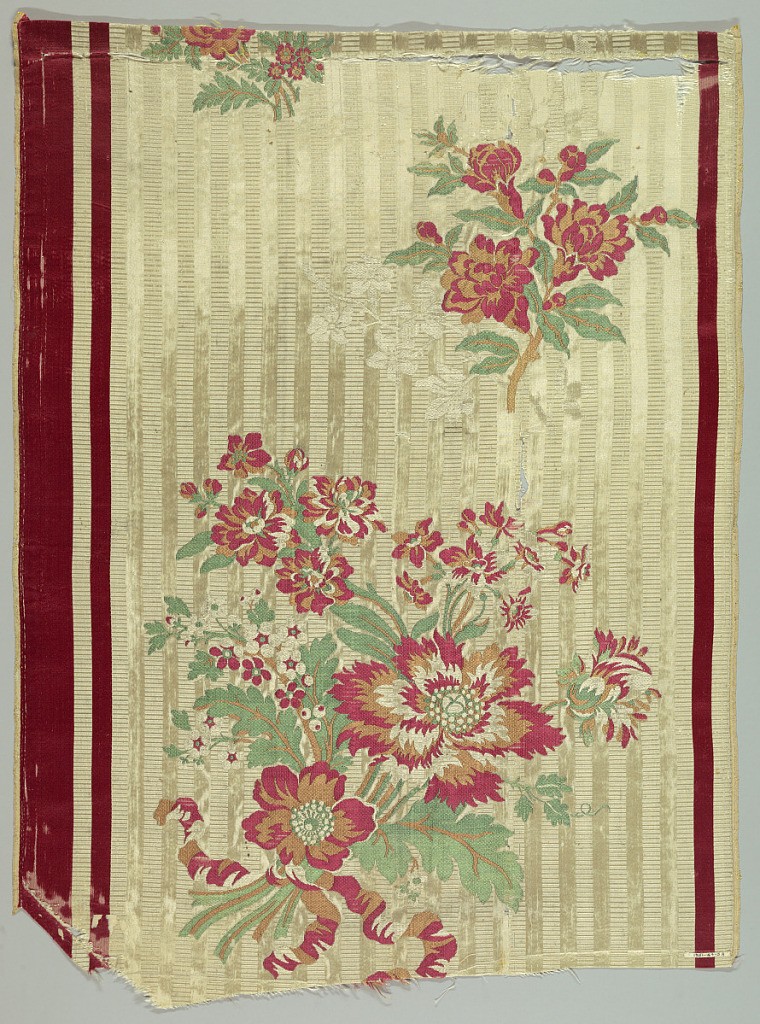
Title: Textile
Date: late 18th–early 19th century
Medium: silk Technique: compound cloth, brocaded
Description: Ground striped vertically with extra warp, white satin, and white horizontal ribbing. Red satin border stripes on either side. Large floral sprays brocaded in red, green, and brown silks. Component 'a' has both selvages present. Component 'b' has right selvage present.